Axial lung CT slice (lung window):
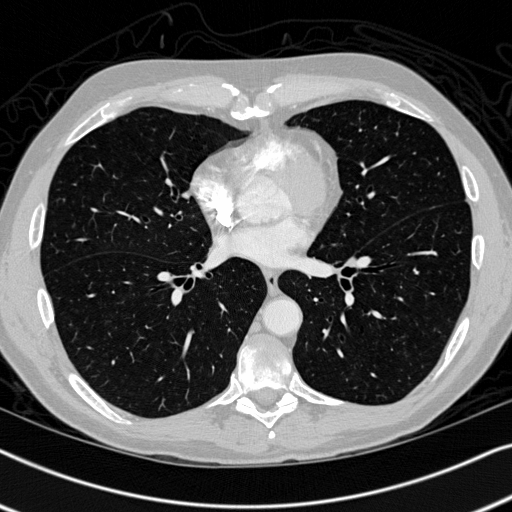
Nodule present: no